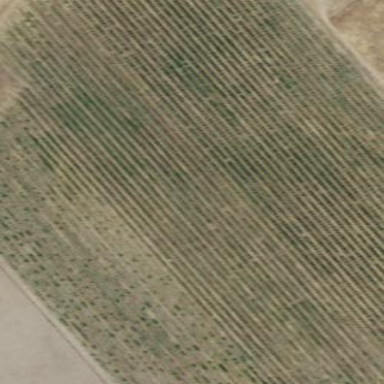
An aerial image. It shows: Vineyard with grape crops.